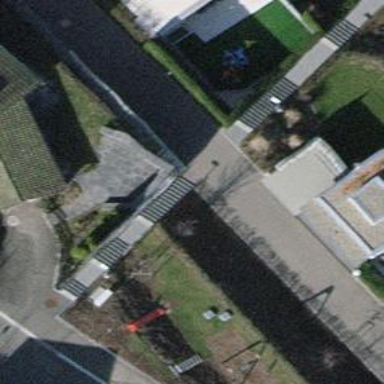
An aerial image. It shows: Set of steps on the road.